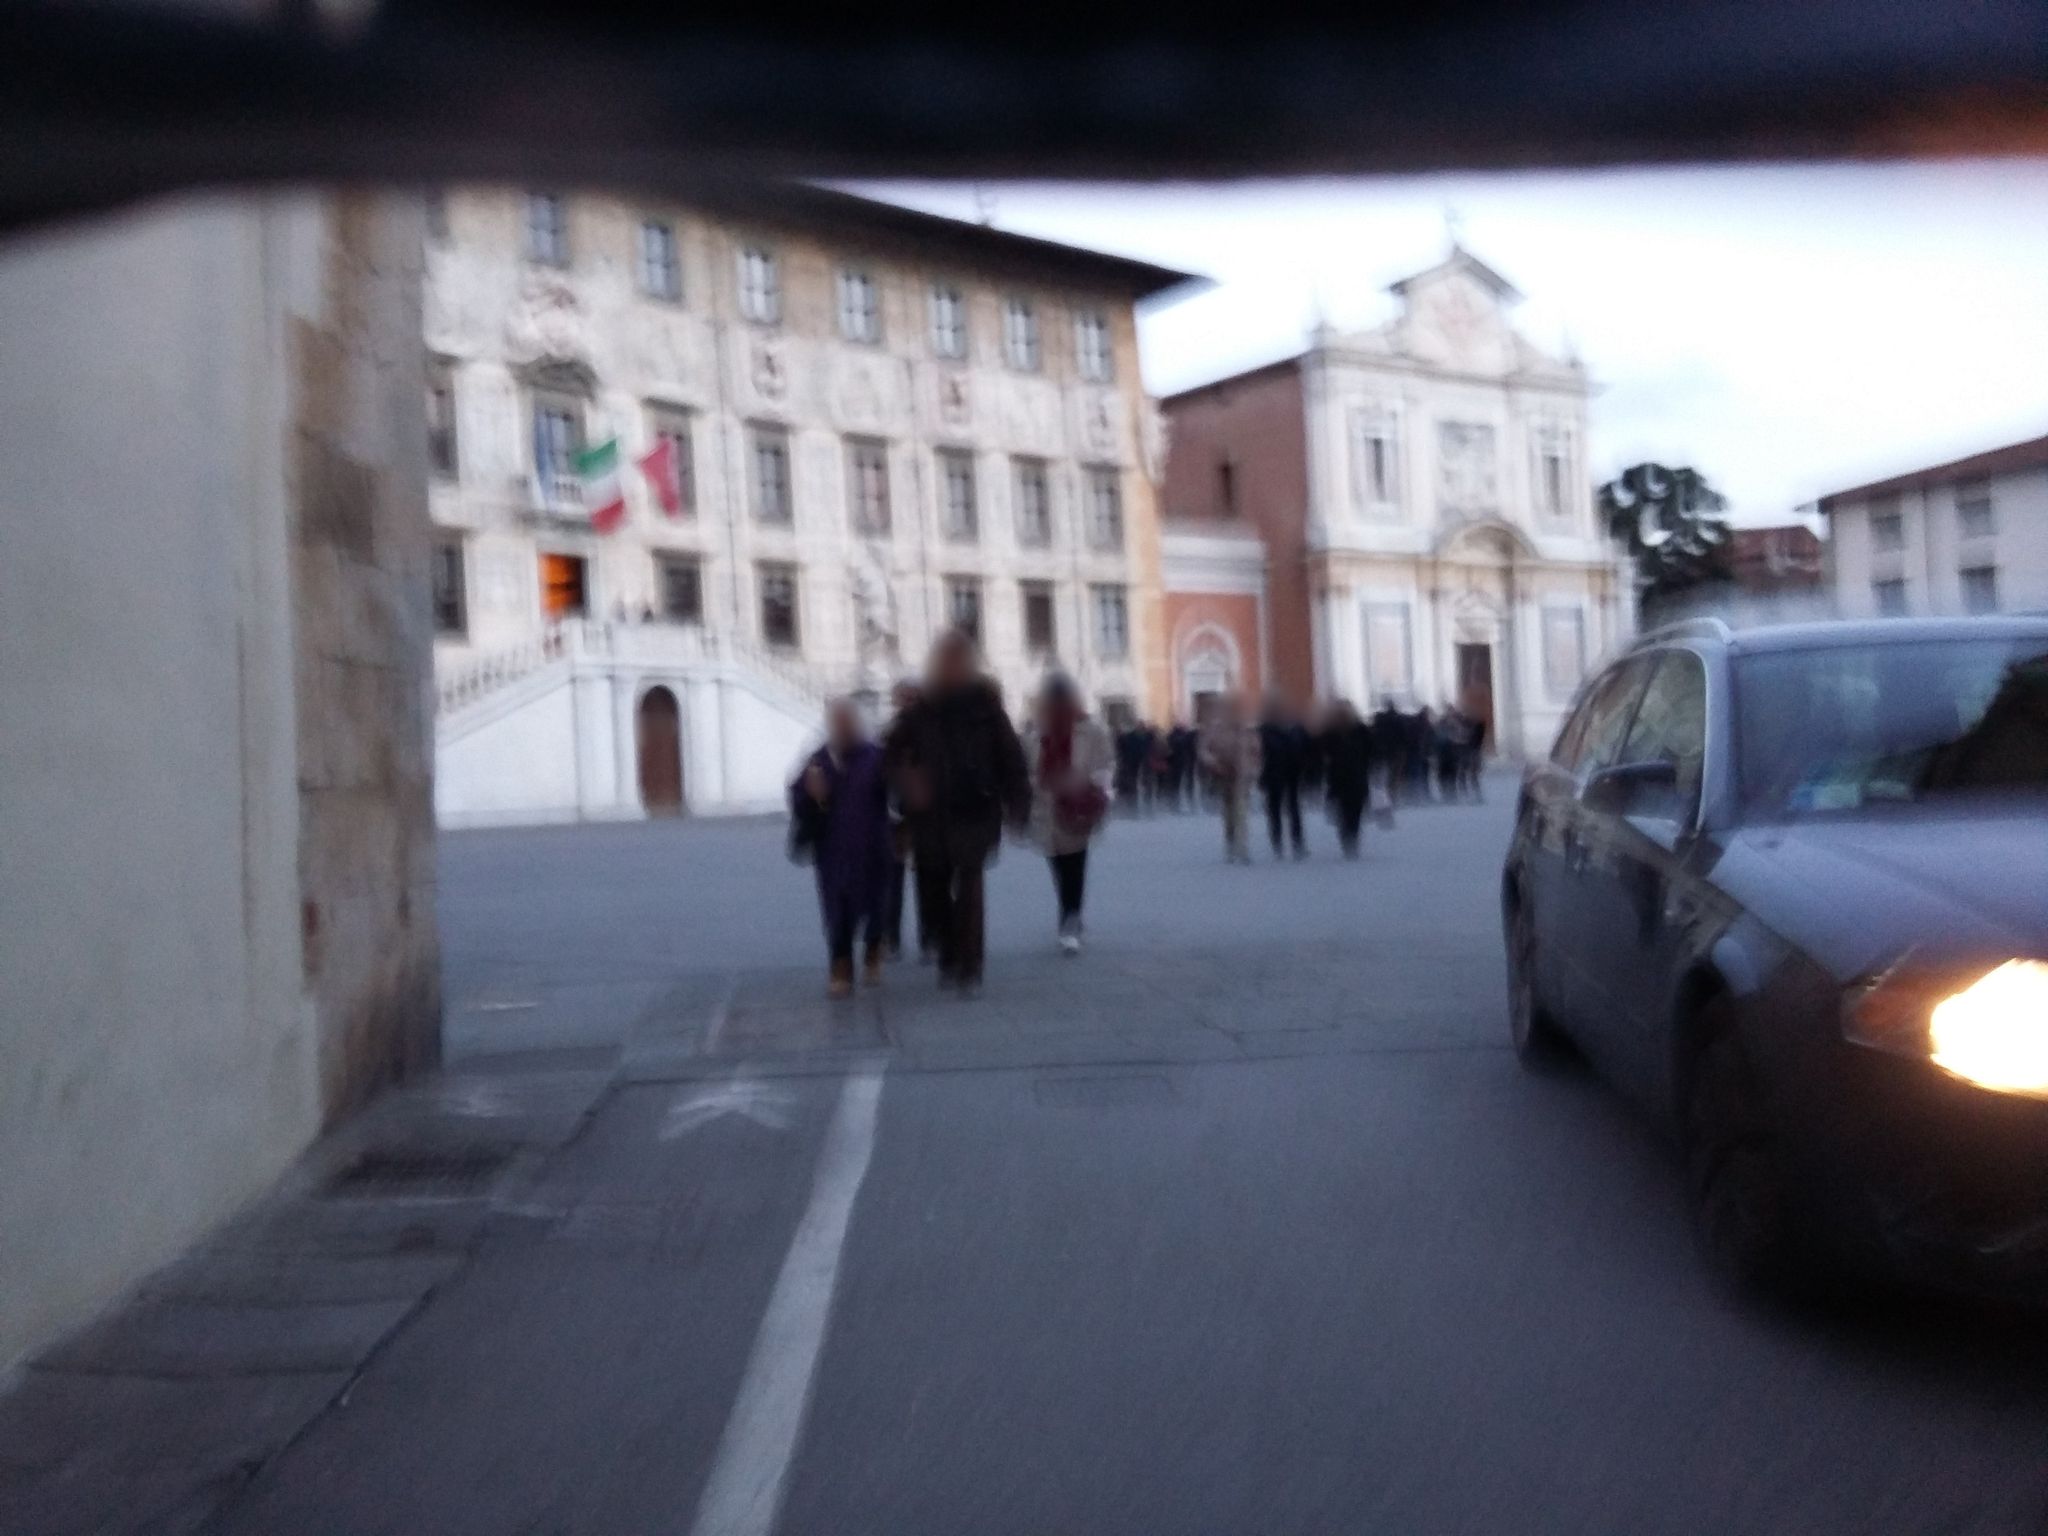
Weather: rainy
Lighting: dusk/dawn
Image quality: slightly poor
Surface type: walking surface
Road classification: living_street, service
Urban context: dense urban cluster
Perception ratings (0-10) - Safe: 7.1, Lively: 7.02, Beautiful: 8.79, Boring: 5.88, Depressing: 5.05, Wealthy: 9.23